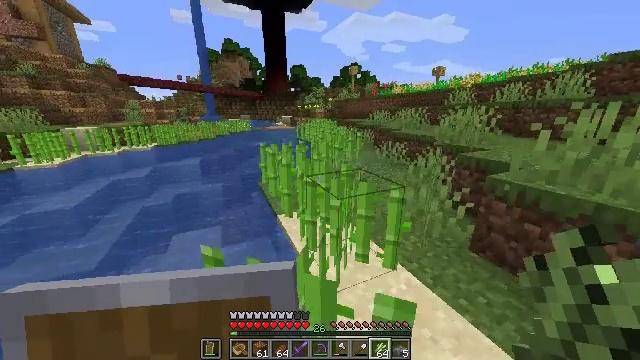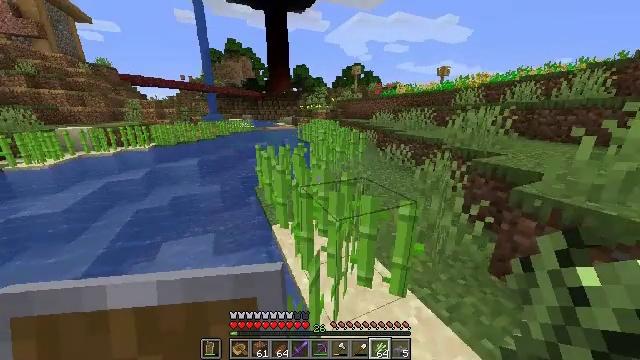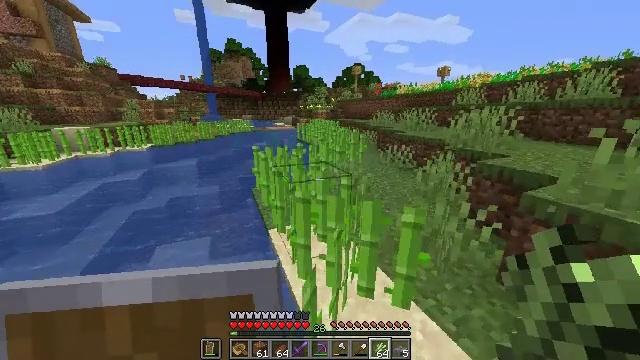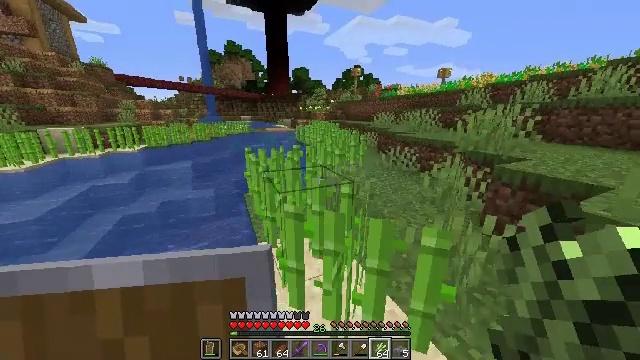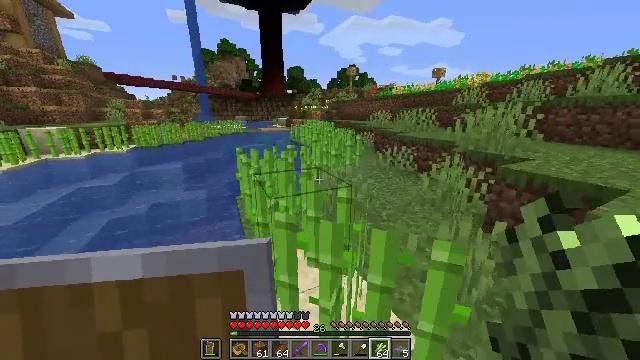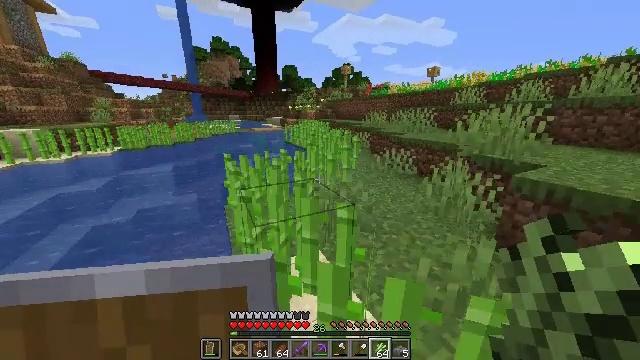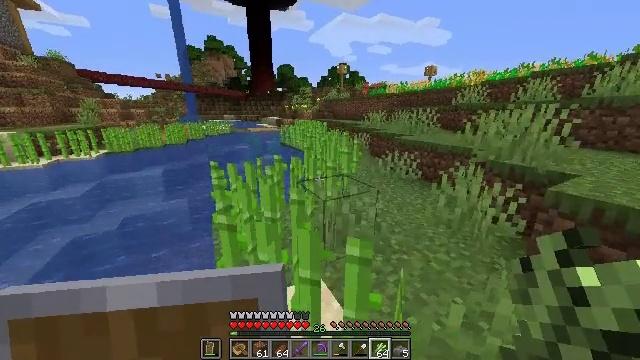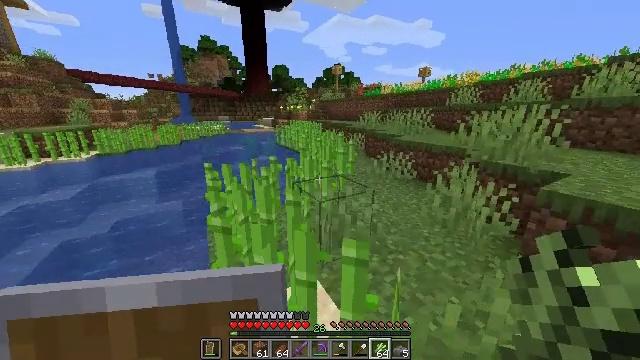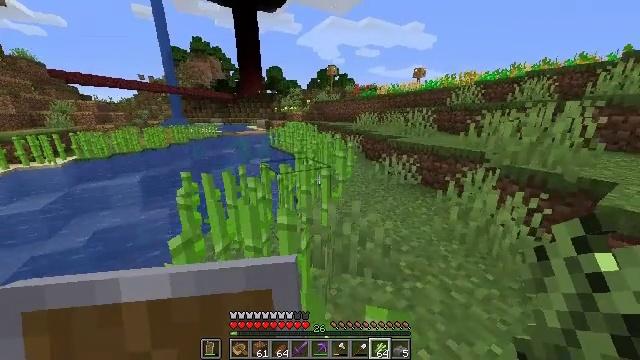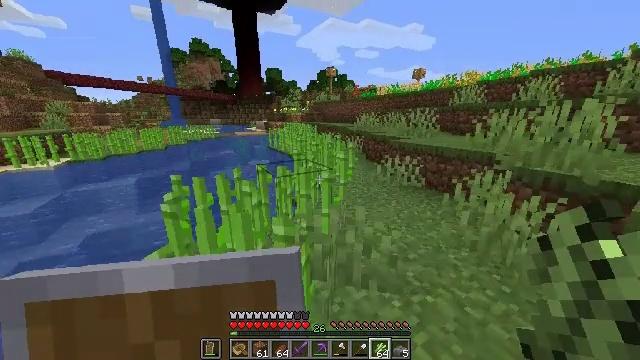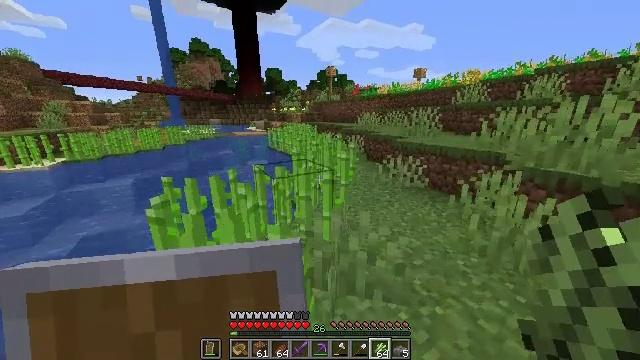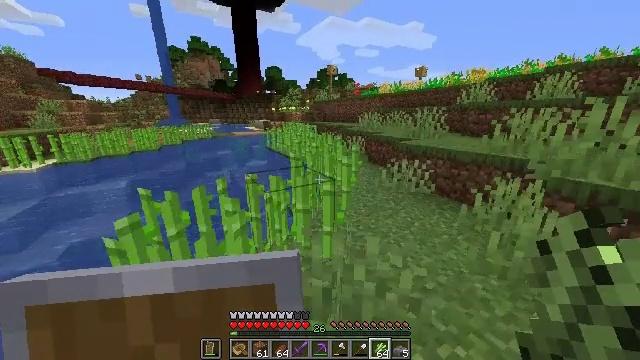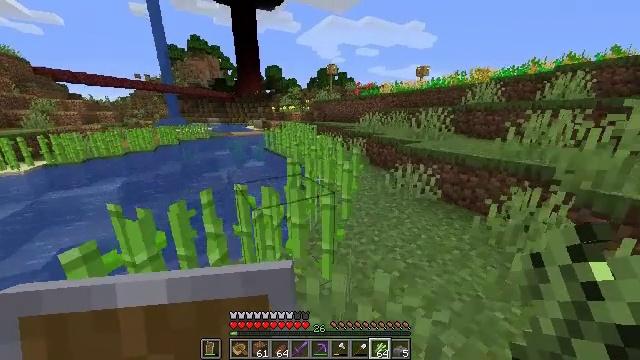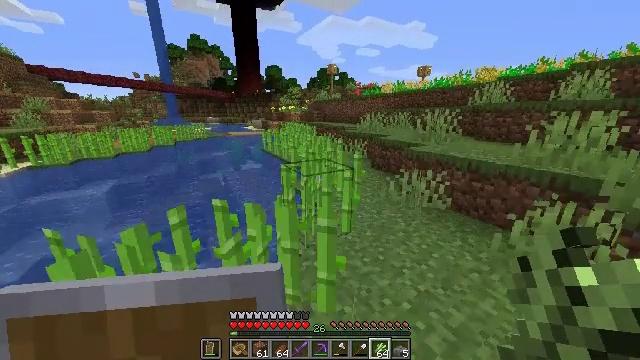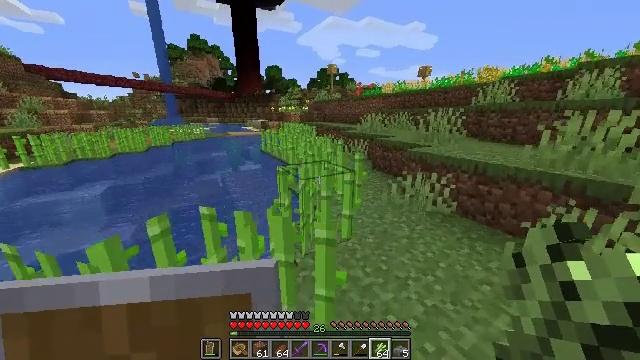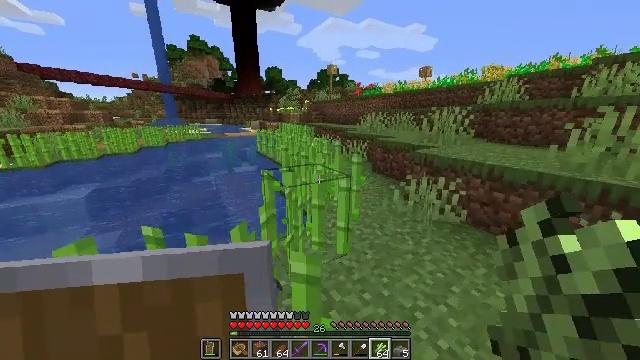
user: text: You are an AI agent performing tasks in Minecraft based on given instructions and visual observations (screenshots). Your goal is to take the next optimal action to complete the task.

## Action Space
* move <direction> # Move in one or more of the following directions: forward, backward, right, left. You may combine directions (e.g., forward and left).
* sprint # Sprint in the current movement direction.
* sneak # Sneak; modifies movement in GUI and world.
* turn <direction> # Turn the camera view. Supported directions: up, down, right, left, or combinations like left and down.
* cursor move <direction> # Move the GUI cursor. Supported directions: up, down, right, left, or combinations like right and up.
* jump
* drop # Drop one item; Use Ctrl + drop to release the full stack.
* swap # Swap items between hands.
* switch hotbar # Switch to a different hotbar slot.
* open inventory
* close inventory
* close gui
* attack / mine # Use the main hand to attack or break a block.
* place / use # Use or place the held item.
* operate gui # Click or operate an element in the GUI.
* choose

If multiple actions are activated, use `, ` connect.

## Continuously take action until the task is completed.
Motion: motion action
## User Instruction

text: Drop a bamboo.
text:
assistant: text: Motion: move forward
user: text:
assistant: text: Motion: move forward
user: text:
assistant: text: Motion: move forward
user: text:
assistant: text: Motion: move forward, turn right
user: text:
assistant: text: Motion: move forward, turn right
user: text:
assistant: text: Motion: move forward
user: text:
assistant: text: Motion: move forward, turn right
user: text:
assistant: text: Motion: move forward, turn right
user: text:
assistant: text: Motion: move forward
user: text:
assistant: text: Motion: move forward
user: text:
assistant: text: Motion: move forward
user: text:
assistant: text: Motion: move forward
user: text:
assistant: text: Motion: move forward
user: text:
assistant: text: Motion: move forward
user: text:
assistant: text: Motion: move forward and move right
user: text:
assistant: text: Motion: move forward and move right
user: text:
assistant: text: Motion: move forward
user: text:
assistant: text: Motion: move forward
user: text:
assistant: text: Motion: move forward
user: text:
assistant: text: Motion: move forward
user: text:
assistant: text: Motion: move forward
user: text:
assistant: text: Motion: move forward
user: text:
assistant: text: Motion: move forward
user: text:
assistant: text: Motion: move forward
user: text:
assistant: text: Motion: move forward
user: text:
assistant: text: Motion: move forward
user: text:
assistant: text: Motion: move forward
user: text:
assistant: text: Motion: move forward
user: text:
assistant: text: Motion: move forward
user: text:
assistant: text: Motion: move forward